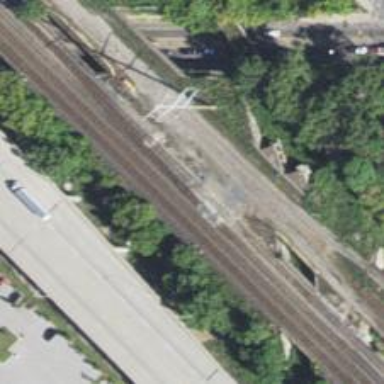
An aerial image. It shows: Railway siding for service.